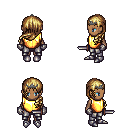
a pixel art fantasy rpg character, female body template, human, dark skin, gold chest armor, metal pants, blonde left-swept hairstyle, iron tiara, metal gloves, metal boots, dagger, four views (front, back, left, right), 2x2 character sprite sheet, small pixel art, hard edges, no anti-aliasing